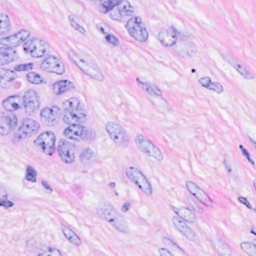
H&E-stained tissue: Breast